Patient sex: F
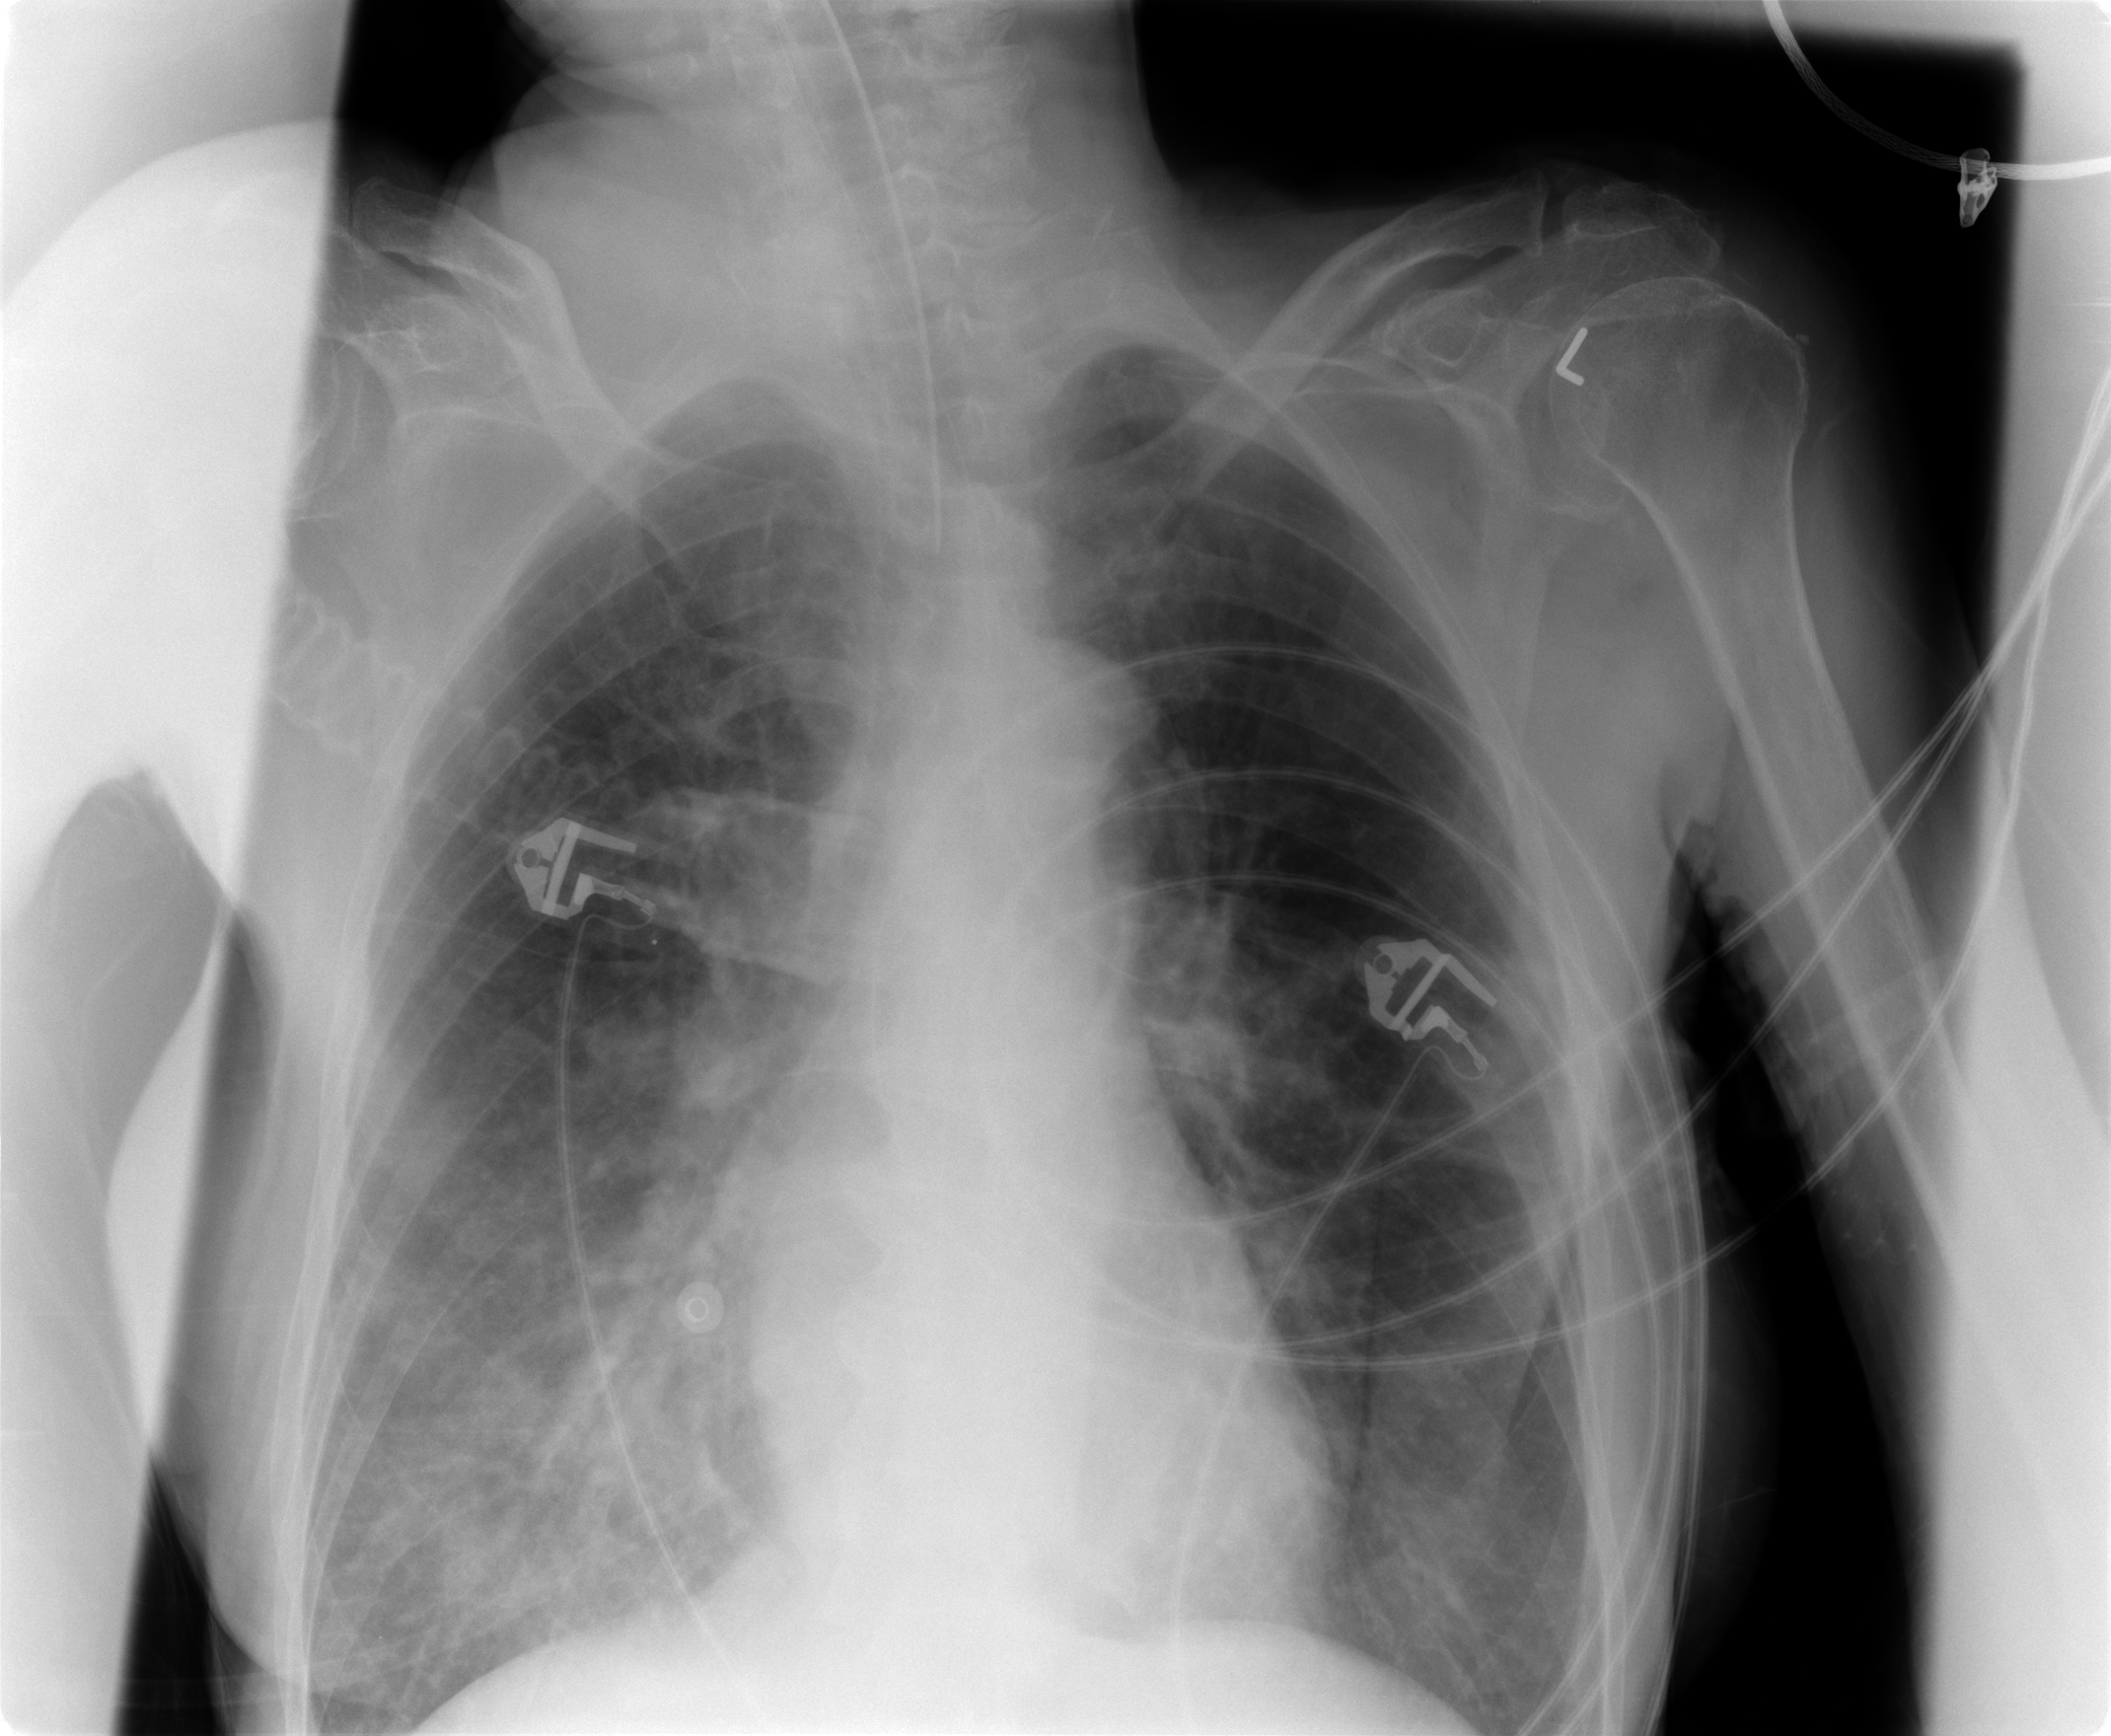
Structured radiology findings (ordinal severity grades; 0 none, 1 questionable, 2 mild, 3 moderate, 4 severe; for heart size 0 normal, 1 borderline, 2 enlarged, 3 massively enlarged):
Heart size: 0
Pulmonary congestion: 0
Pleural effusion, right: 0
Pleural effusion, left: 0
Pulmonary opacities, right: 3
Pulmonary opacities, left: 2
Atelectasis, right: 2
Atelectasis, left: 1